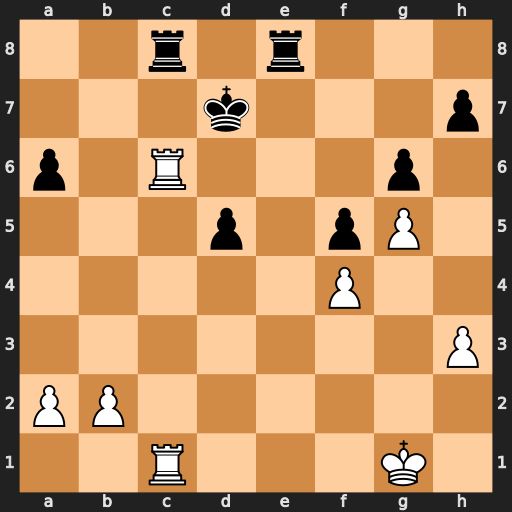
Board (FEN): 2r1r3/3k3p/p1R3p1/3p1pP1/5P2/7P/PP6/2R3K1
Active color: w
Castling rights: -
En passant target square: -
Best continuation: Rxc8 Rxc8 Rxc8